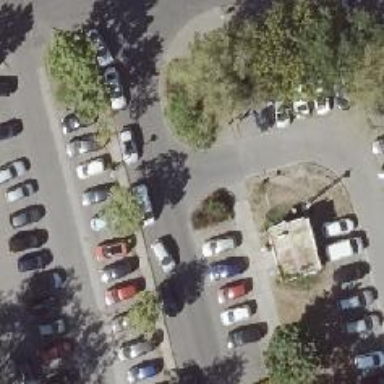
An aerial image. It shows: Residential road with concrete surface. Parking is parallel on the right side of the street.